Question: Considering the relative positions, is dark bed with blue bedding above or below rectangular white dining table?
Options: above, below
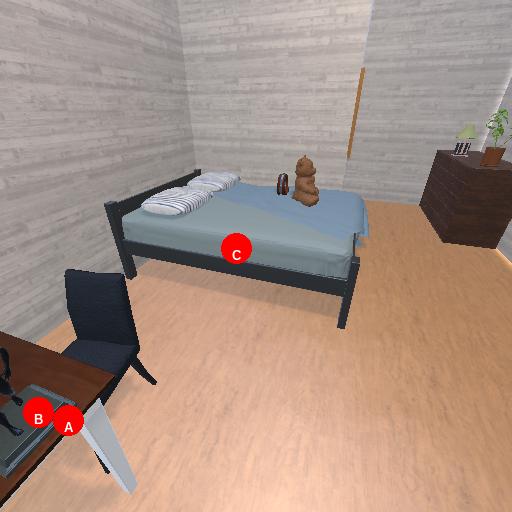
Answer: above